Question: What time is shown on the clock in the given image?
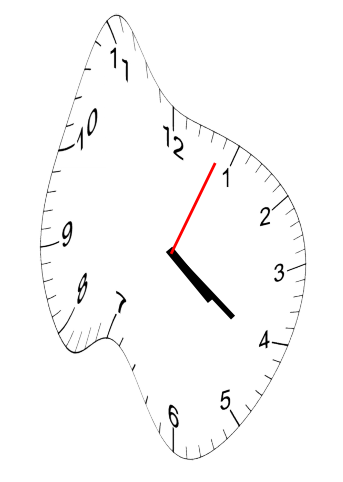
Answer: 04:21:04